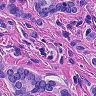
Metastatic tissue present: yes